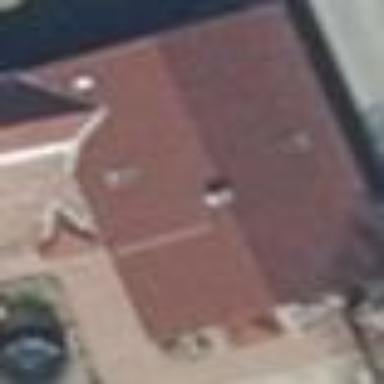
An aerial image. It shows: House with gabled roof oriented along the structure.